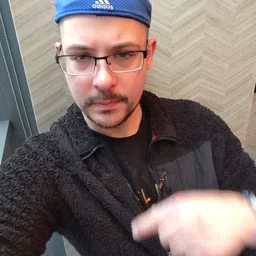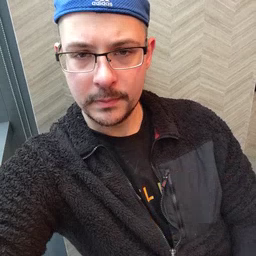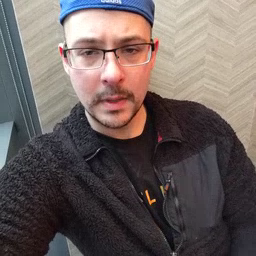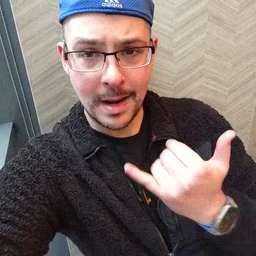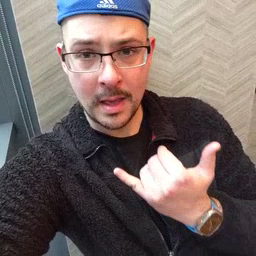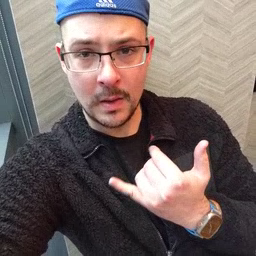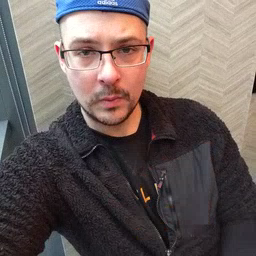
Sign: now